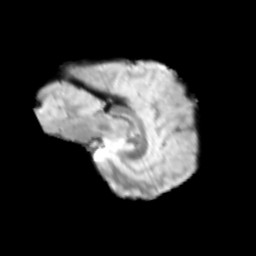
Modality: T2w
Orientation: sagittal
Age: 9
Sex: male
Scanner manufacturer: siemens
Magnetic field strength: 3 T
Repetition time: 3.8 s
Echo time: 0.07 s